Field crop: maize
Growth stage: 1
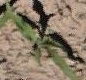
Species: maize